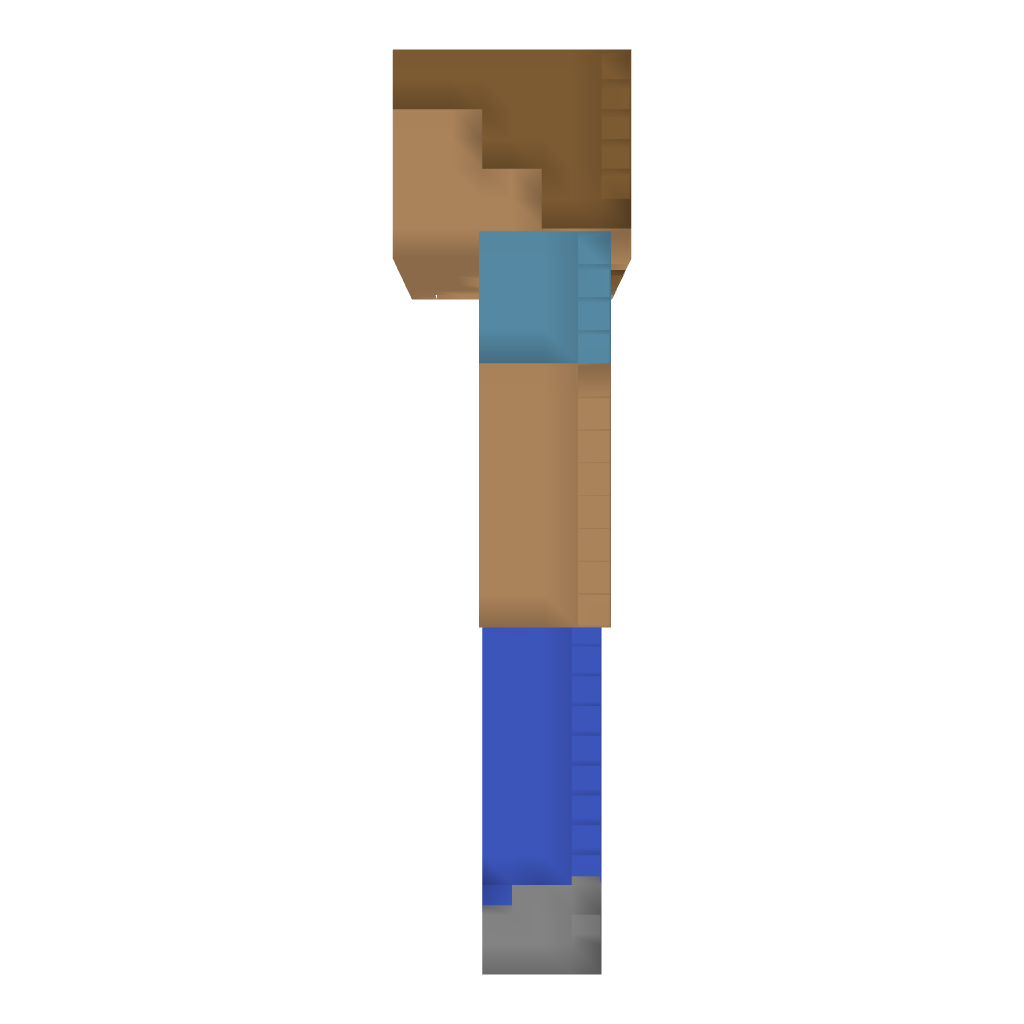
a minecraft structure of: Minecraft dude high quality